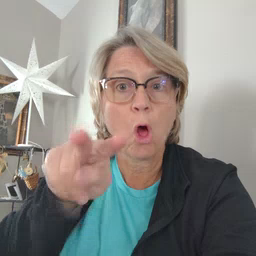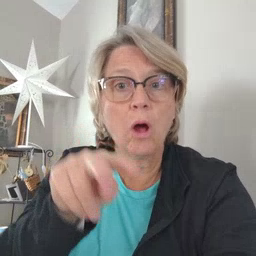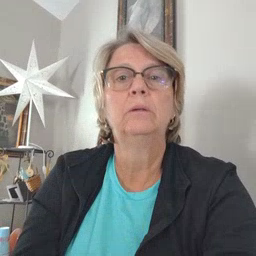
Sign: look